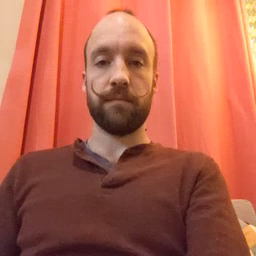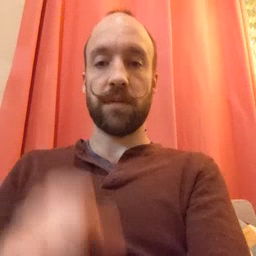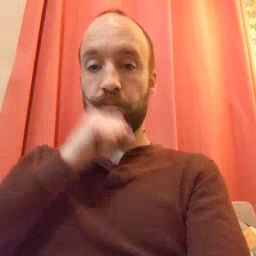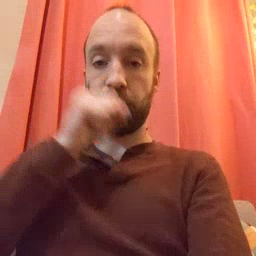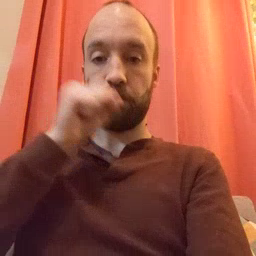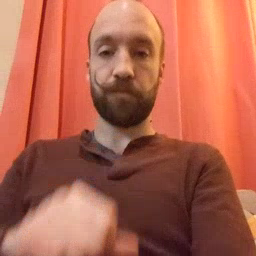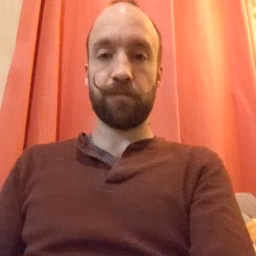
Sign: icecream